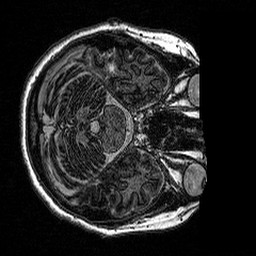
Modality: MP2RAGE
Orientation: axial
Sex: female
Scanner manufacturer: siemens
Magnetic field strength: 3 T
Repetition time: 5 s
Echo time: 0.00292 s